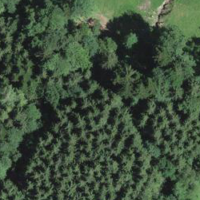
EUNIS habitat code: 43
Species observed at this site:
Neottia nidus-avis